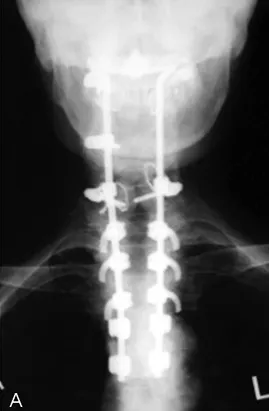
A,B
) Anteroposterior and lateral radiography of the cervical spine after O-T5 fixation. After the first surgery, anterior displacement of C2 on C3 was completely reduced.
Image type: radiology (x_ray)